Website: crate-barrel
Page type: orders-overview
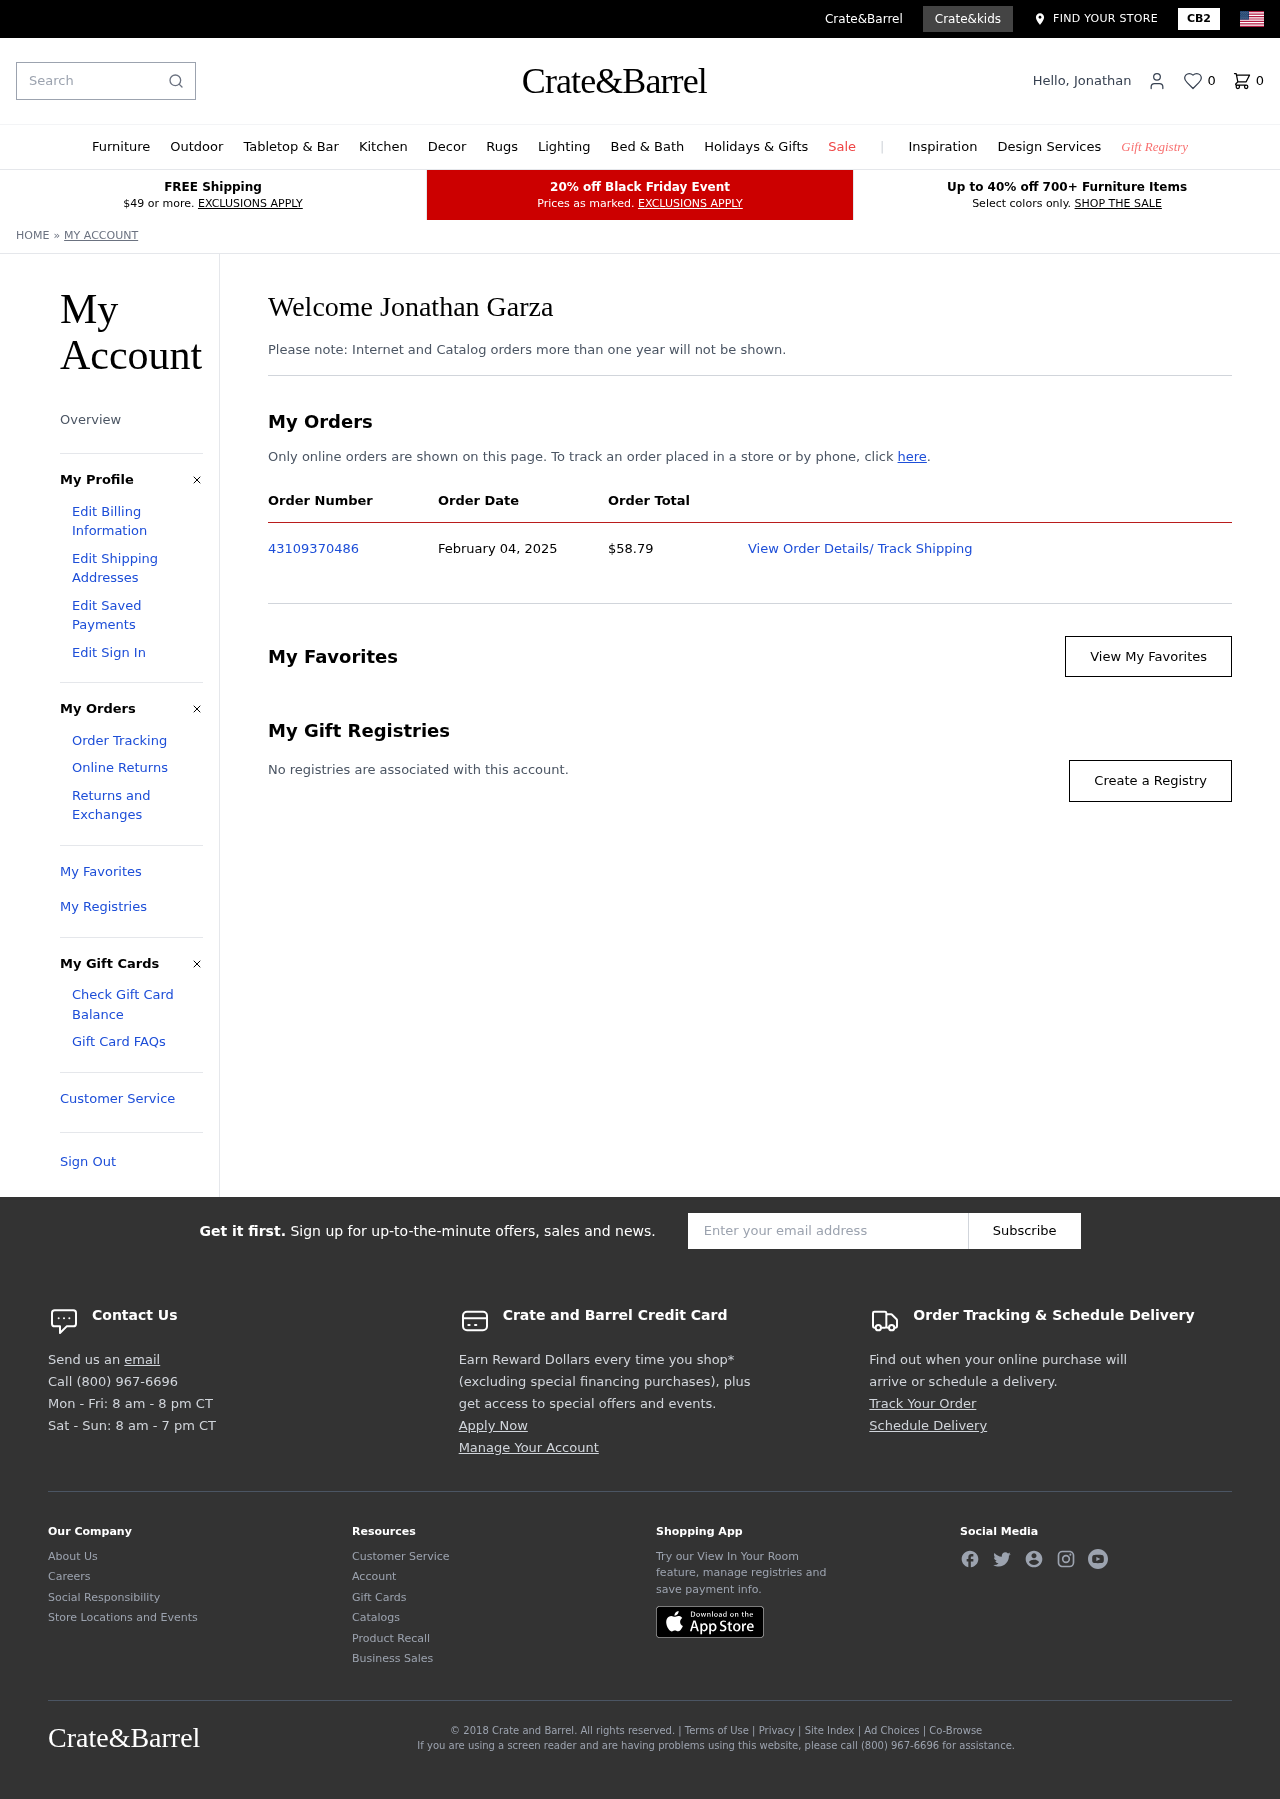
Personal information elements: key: PII_FIRSTNAME
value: Jonathan
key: PII_FULLNAME
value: Jonathan Garza
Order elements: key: ORDER_NUM_ITEMS
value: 0
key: ORDER_ID
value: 43109370486
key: ORDER_DATE
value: February 04, 2025
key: ORDER_TOTAL
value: $58.79
Search elements: key: HEADER_SEARCH
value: Search
Other elements: key: FAVORITES_COUNT
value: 0